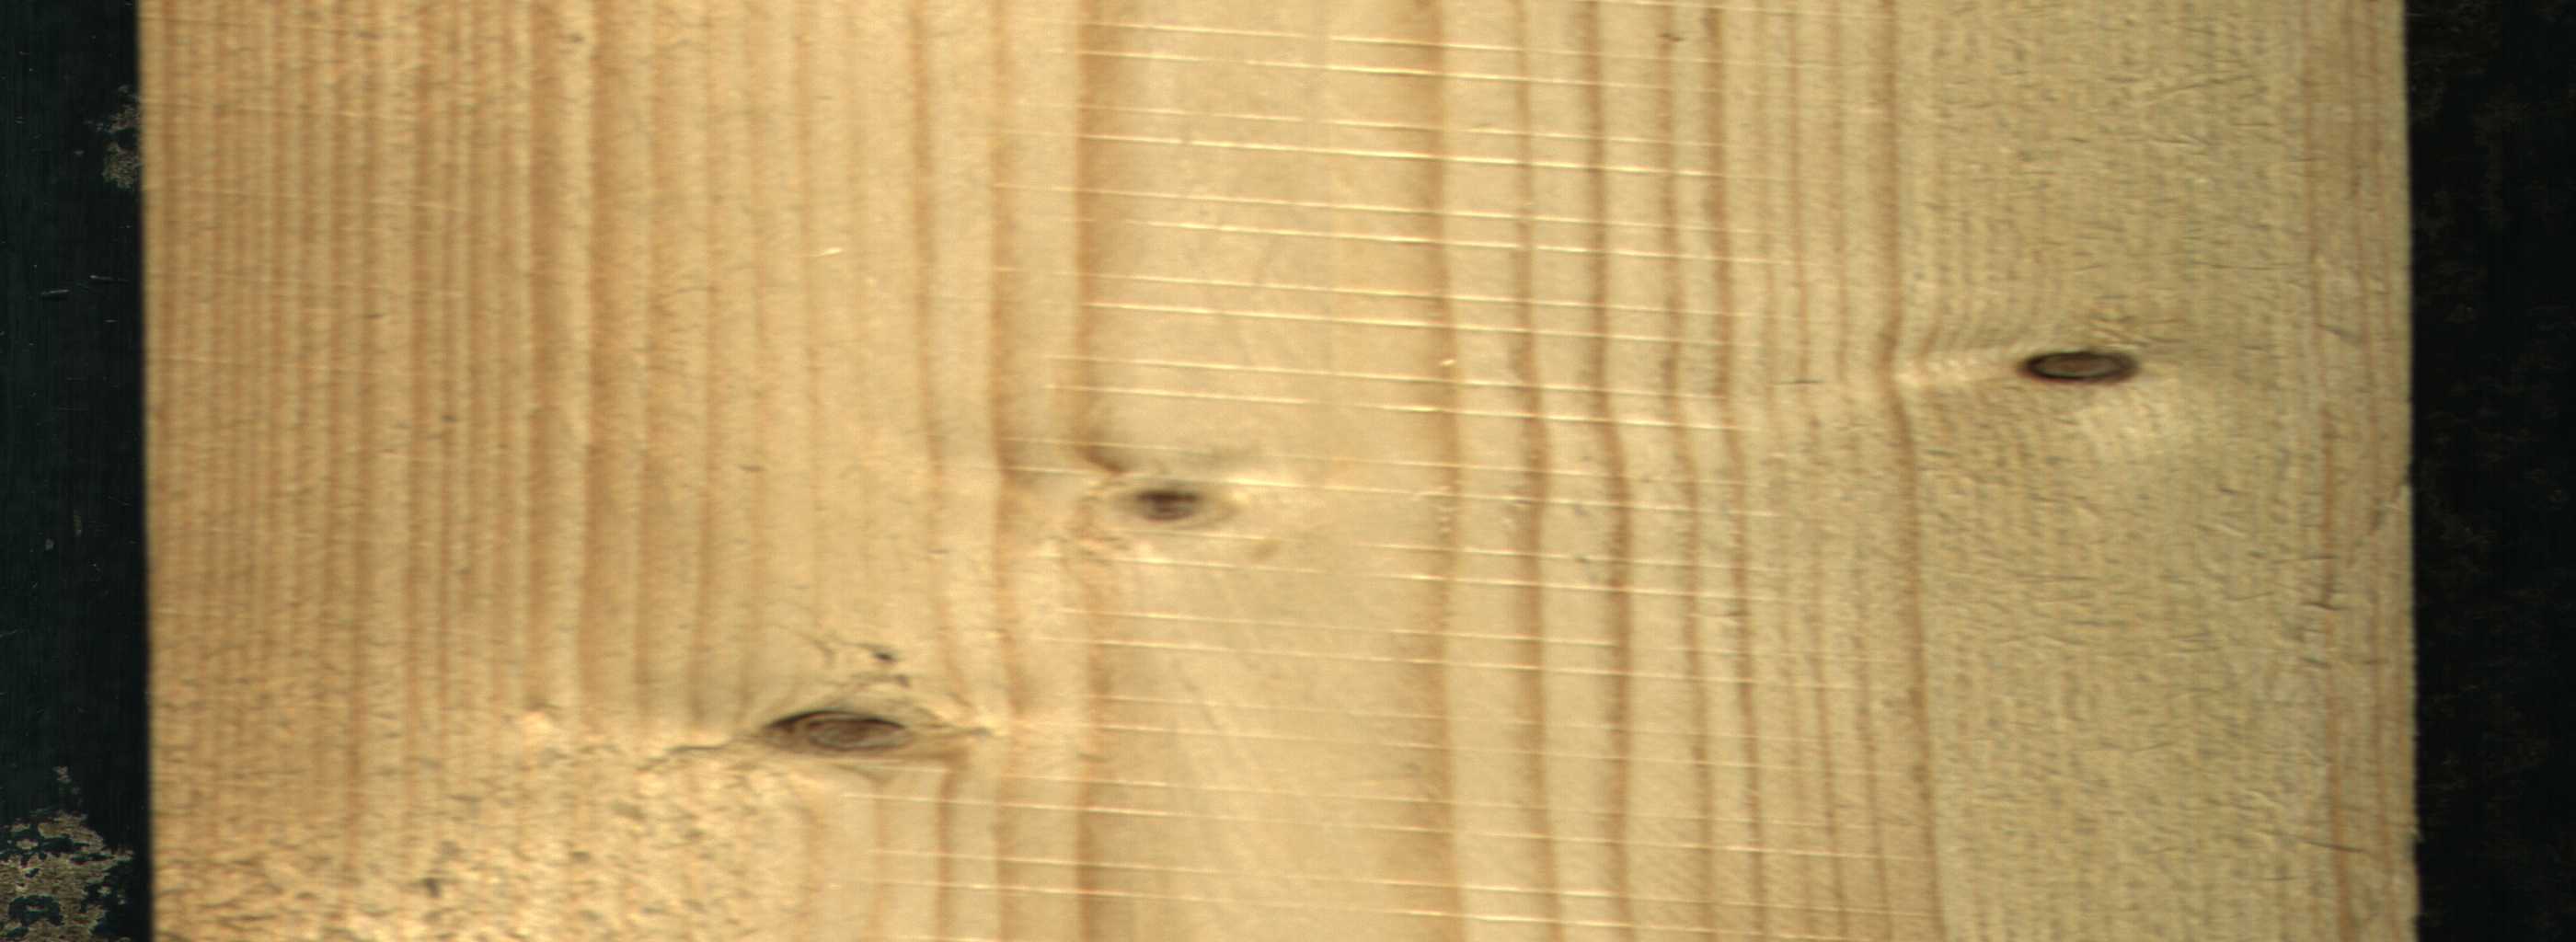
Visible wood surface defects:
Dead_Knot
Dead_Knot
Live_Knot